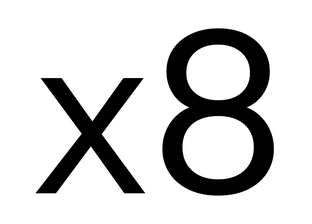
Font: InstrumentSans_Regular